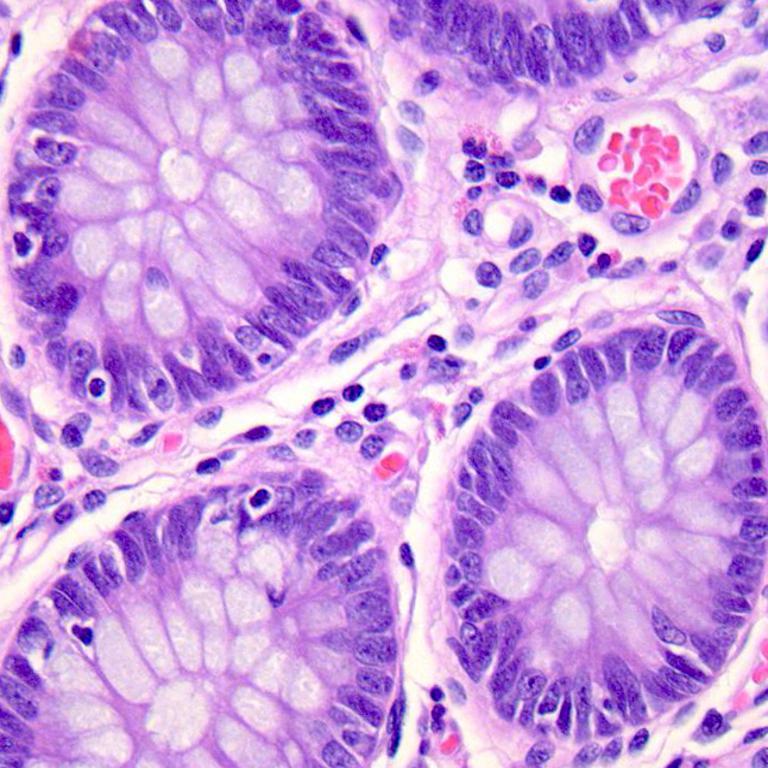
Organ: colon
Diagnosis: benign